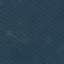
Land use / land cover: AnnualCrop